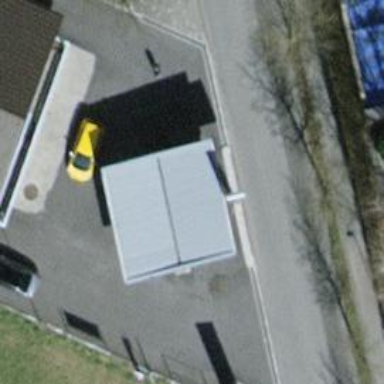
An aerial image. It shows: Fuel station.